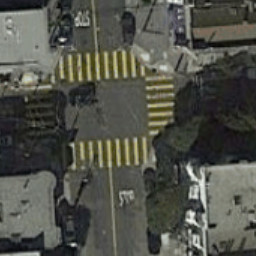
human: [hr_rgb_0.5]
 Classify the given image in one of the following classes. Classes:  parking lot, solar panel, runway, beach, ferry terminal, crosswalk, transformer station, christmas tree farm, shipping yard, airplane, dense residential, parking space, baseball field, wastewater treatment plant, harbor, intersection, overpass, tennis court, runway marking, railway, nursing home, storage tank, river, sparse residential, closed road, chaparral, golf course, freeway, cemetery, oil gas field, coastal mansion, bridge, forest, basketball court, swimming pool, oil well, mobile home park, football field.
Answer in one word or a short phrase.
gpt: crosswalk